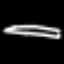
Label: pencil